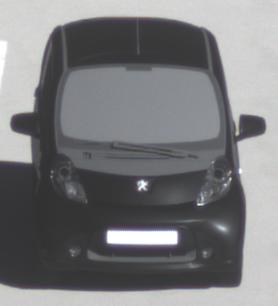
Make: Peugeot
Model: iOn
Detailed model: iOn
Model produced from: 2010/12
Model produced until: 2013/02
Doors: 5
Color: black
Road condition: dry road
Daytime: morning or afternoon
Contrast: high contrast